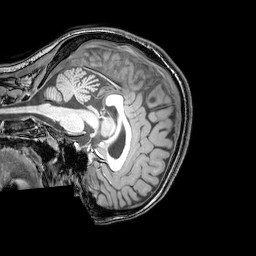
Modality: T1w
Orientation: sagittal
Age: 24
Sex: female
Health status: healthy
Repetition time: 0.081 s
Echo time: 0.037 s